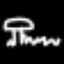
Label: mushroom